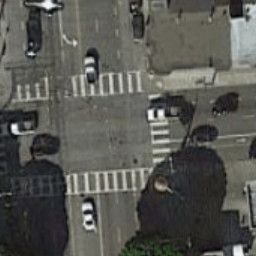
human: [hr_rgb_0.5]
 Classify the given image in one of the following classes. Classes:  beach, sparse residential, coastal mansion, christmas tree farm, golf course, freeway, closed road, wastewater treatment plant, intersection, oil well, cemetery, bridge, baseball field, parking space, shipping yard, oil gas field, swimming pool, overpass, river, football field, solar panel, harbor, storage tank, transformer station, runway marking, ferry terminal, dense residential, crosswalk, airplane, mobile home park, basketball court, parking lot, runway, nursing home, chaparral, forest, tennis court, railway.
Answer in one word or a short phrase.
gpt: crosswalk